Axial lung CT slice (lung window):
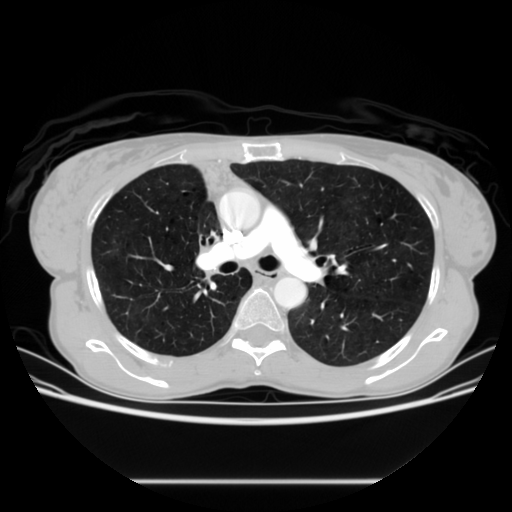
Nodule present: no